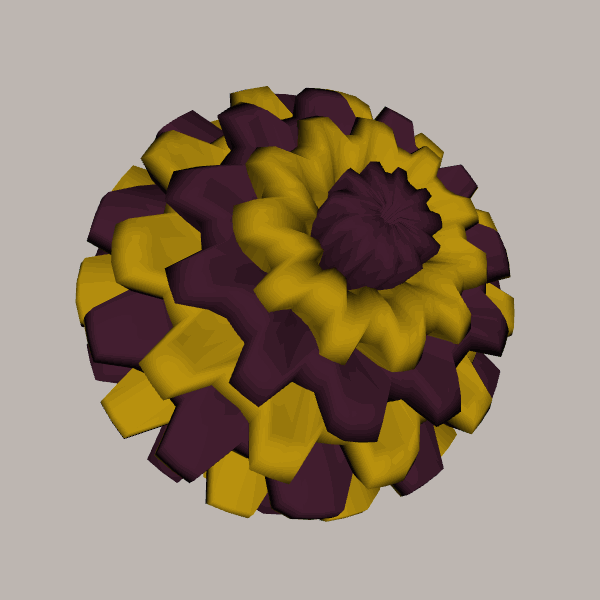
Background: light